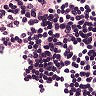
Metastatic tissue present: no